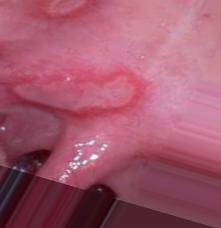
Condition: Mouth Ulcer